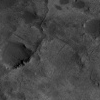
Atmospheric dust classification: not_dusty